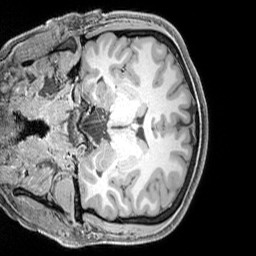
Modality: T1w
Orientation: coronal
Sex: male
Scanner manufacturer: siemens
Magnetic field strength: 3 T
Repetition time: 2.3 s
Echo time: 0.00226 s